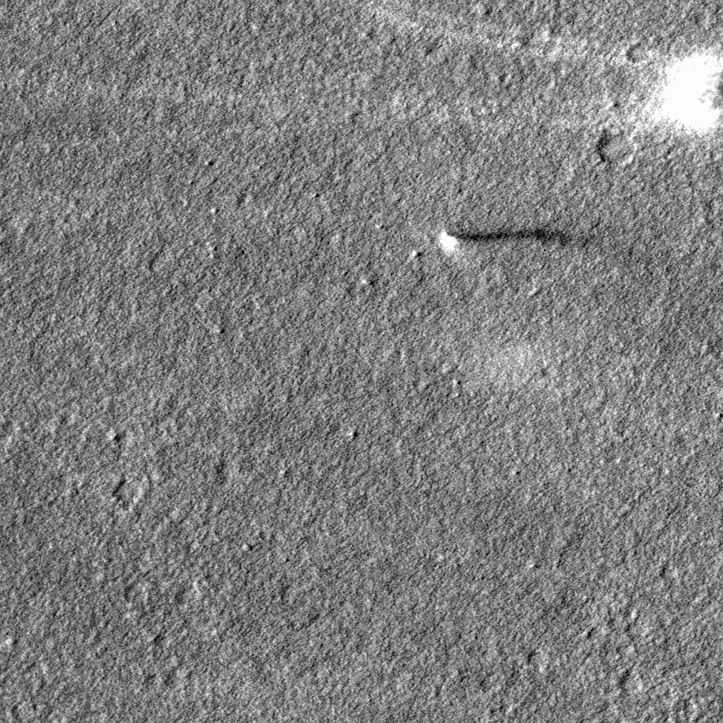
Label: dustdevil, dustdevil